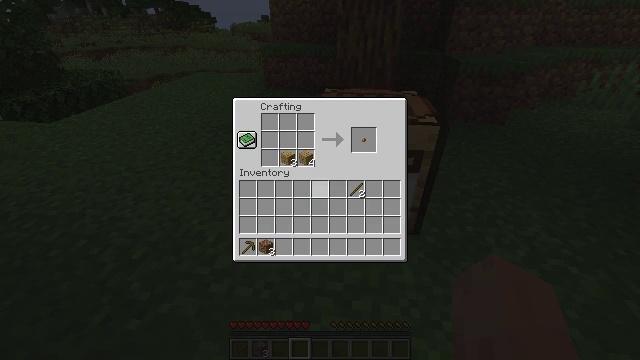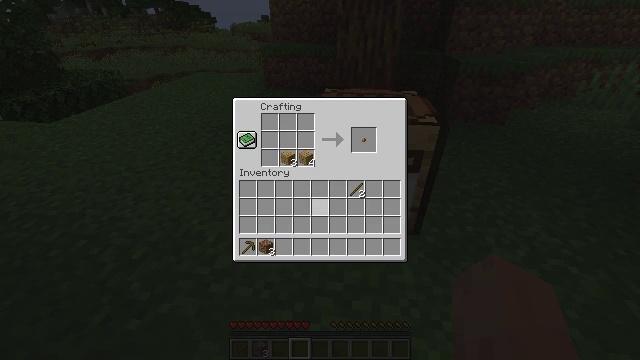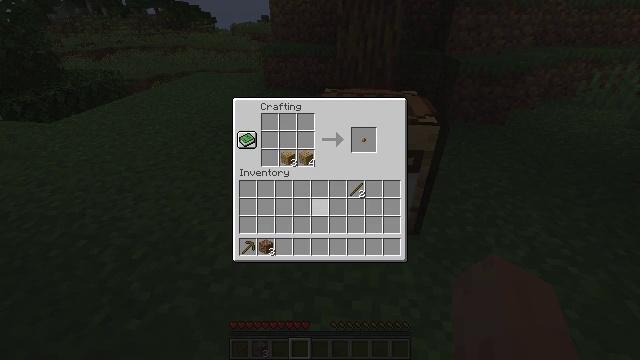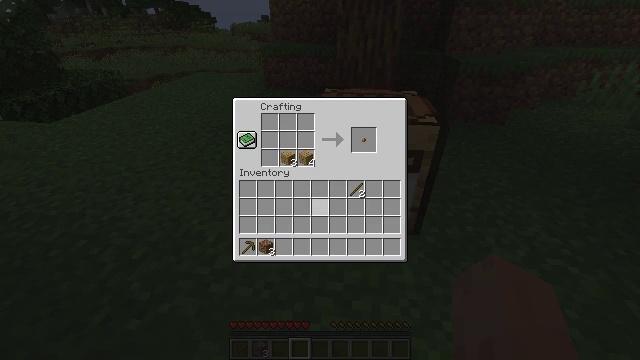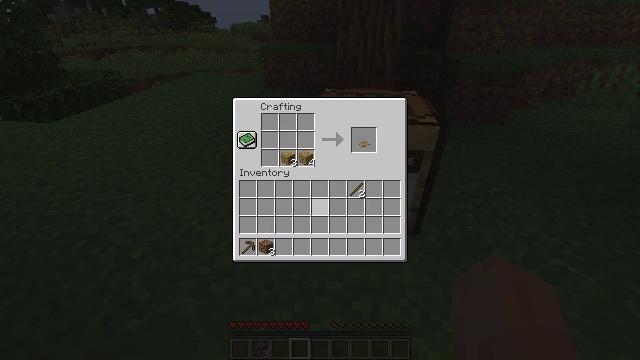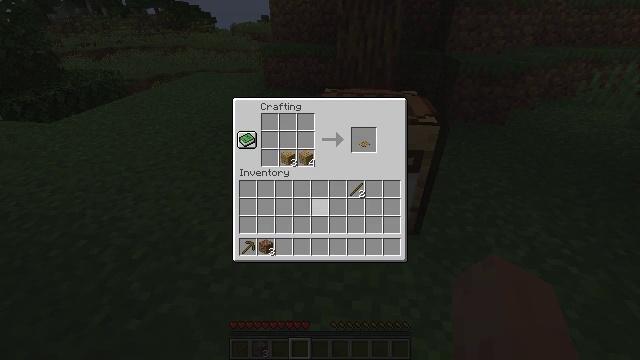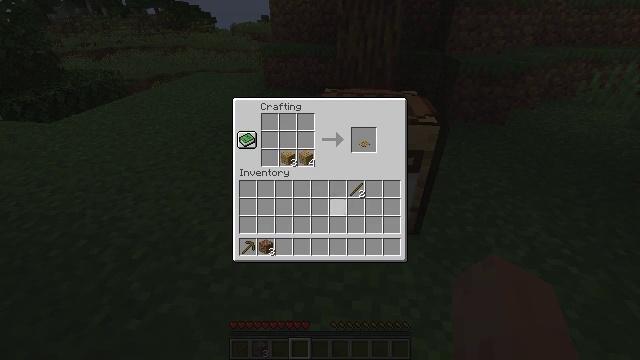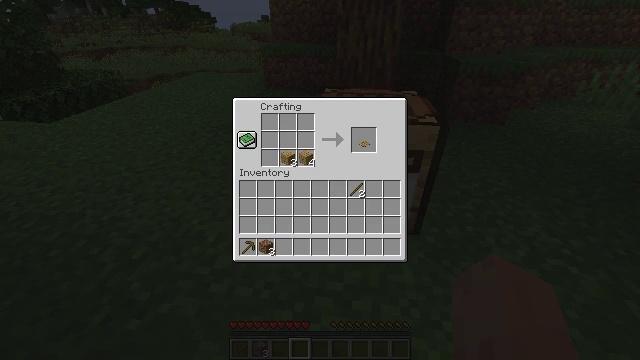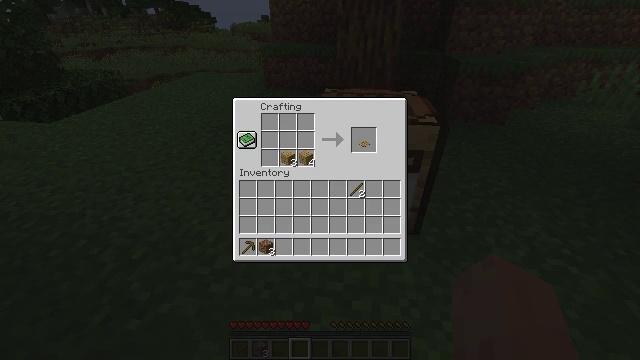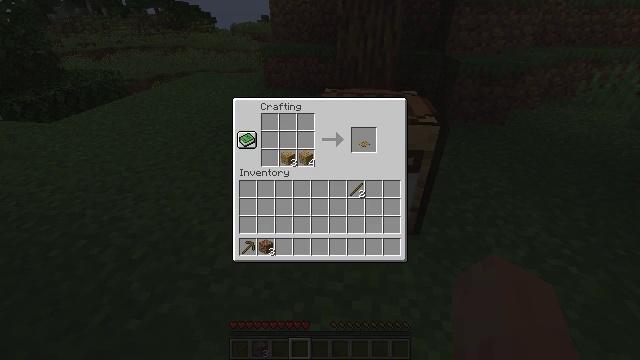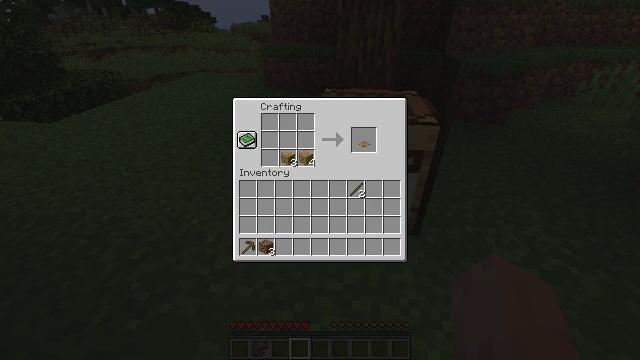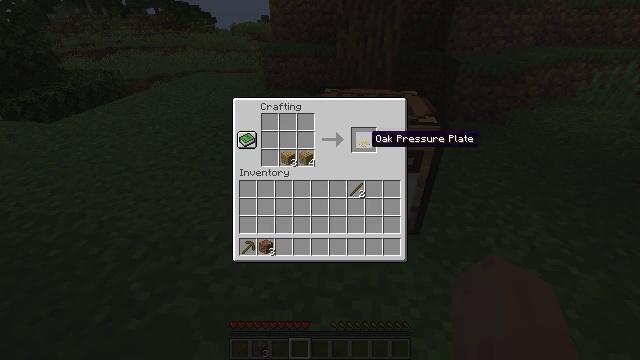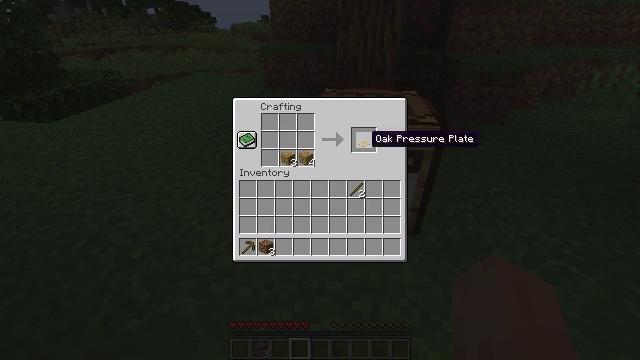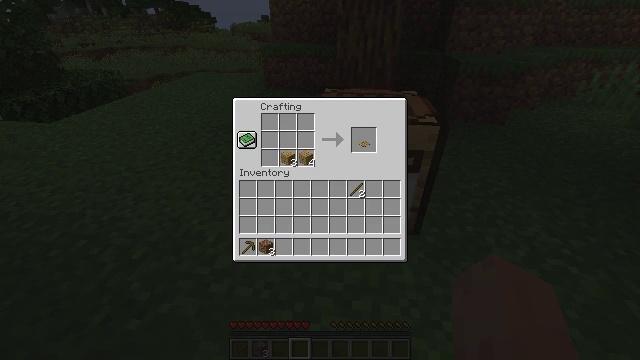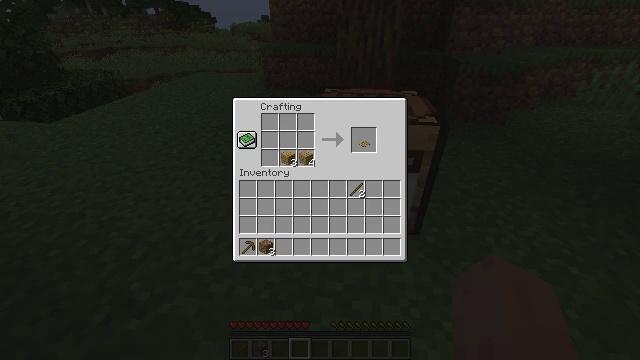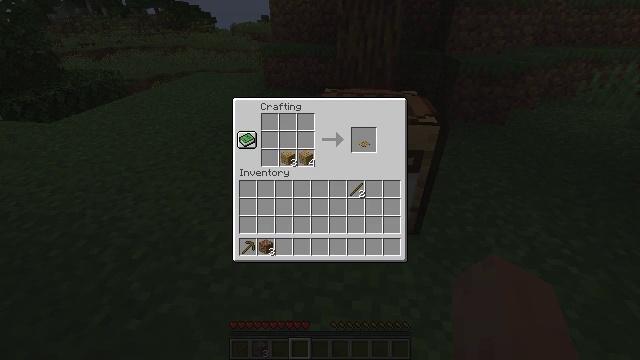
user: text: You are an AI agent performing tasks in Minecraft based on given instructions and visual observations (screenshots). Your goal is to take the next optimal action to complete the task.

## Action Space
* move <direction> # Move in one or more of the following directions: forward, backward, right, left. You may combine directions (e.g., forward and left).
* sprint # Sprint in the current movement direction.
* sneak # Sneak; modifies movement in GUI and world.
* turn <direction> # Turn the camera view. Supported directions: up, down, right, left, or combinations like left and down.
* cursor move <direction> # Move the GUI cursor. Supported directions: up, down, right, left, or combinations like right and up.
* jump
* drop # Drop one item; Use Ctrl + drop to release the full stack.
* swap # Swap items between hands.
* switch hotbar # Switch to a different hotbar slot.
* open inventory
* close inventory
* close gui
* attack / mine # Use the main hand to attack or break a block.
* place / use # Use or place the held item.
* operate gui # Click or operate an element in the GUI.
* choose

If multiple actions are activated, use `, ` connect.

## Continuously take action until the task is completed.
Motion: motion action
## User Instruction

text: Use two wooden planks to make sticks.
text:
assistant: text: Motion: cursor move down
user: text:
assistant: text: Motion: no_op
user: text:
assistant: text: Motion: operate gui
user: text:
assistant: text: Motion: operate gui
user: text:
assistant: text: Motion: no_op
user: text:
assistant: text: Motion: cursor move right and up
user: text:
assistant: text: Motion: cursor move right and up
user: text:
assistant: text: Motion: cursor move right and up
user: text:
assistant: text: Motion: cursor move up
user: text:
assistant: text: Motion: no_op
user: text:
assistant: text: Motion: no_op
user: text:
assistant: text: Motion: no_op
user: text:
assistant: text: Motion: no_op
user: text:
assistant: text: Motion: cursor move left and down
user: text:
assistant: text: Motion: cursor move left
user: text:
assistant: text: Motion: no_op
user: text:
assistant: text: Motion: no_op
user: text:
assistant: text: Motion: no_op
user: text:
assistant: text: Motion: no_op
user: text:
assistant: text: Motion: no_op
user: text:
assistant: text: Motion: operate gui
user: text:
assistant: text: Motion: operate gui
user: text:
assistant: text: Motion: no_op
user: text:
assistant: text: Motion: no_op
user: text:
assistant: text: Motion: no_op
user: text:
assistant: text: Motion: operate gui
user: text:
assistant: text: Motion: operate gui
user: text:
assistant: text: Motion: operate gui
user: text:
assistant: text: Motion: no_op
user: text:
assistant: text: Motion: no_op